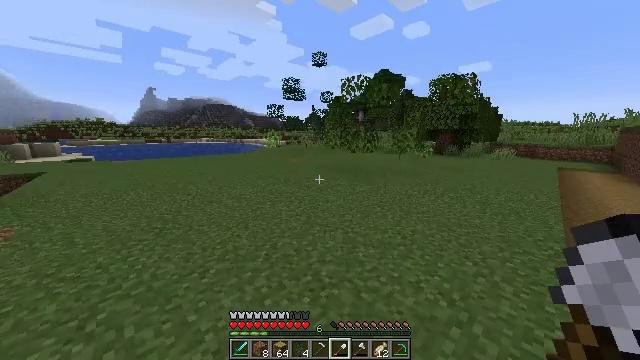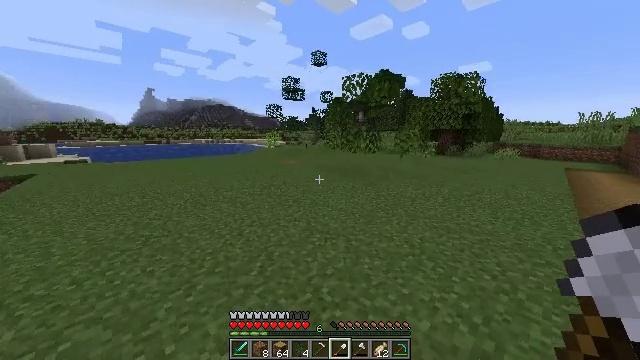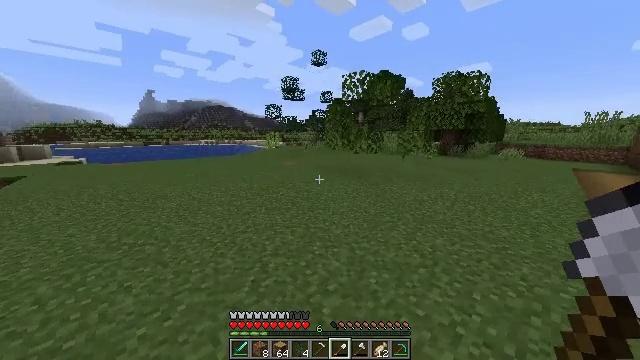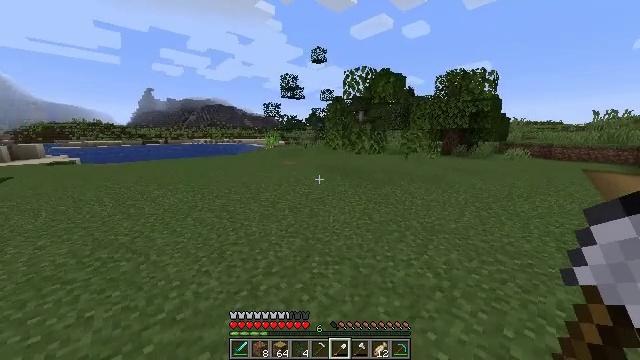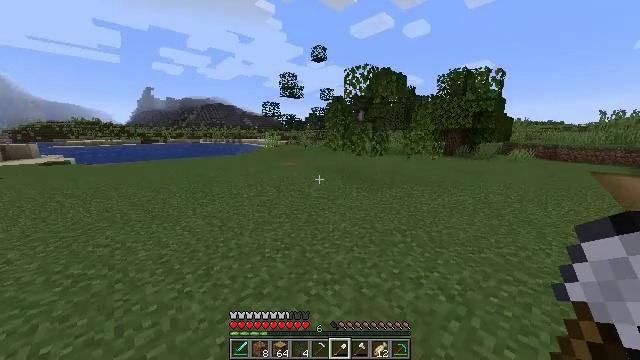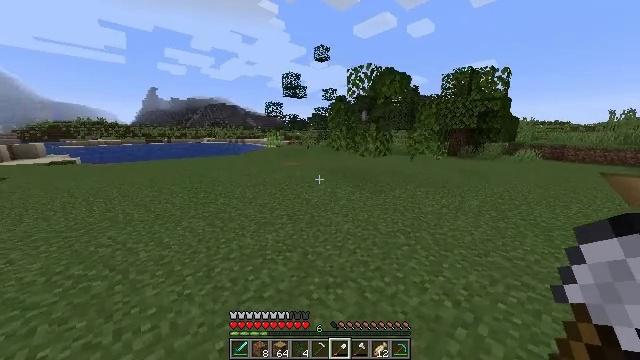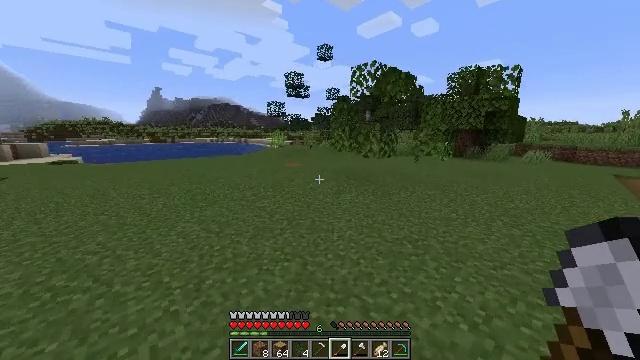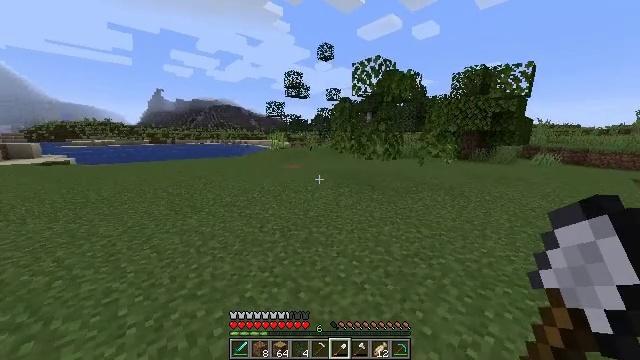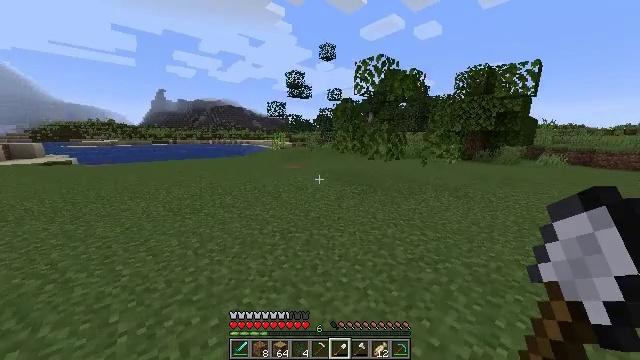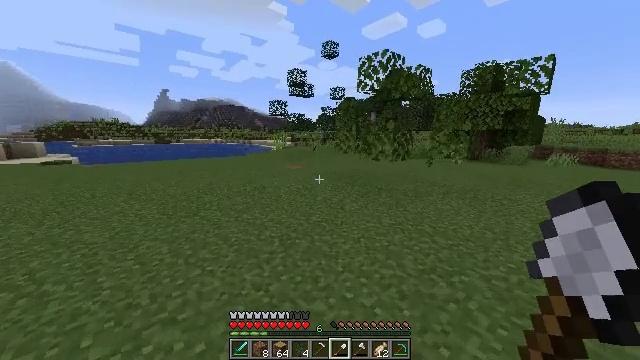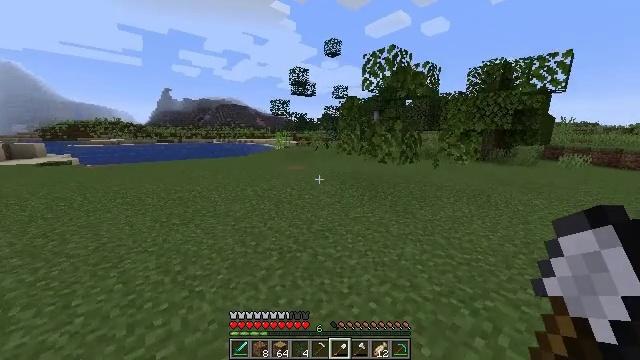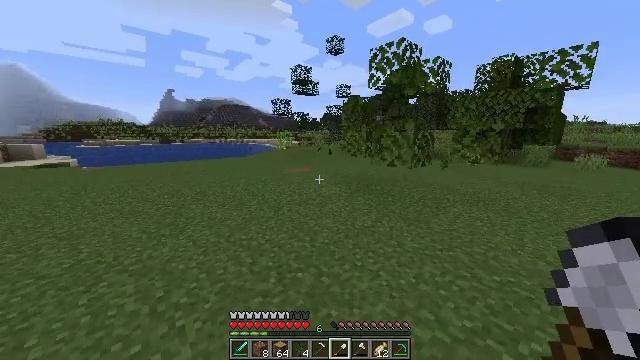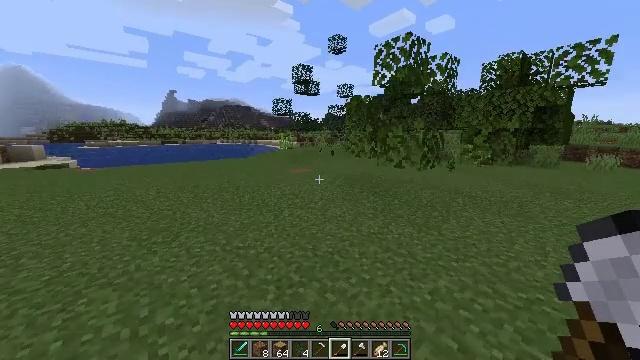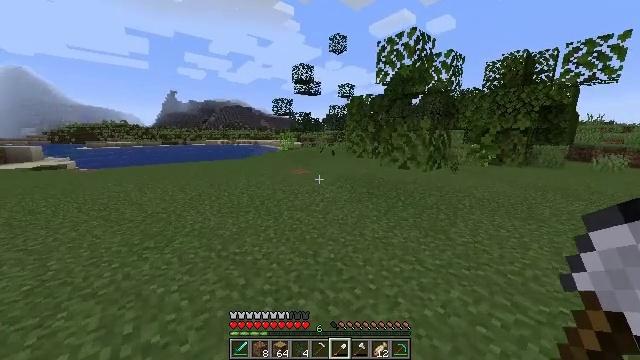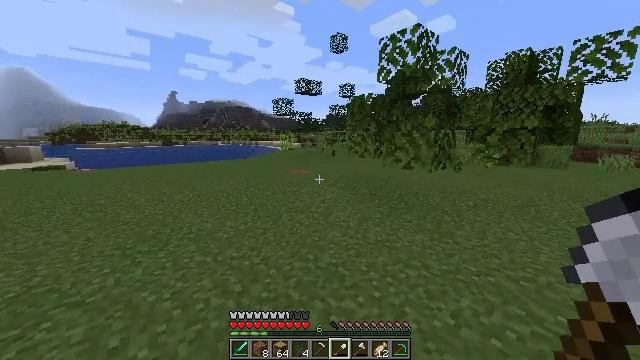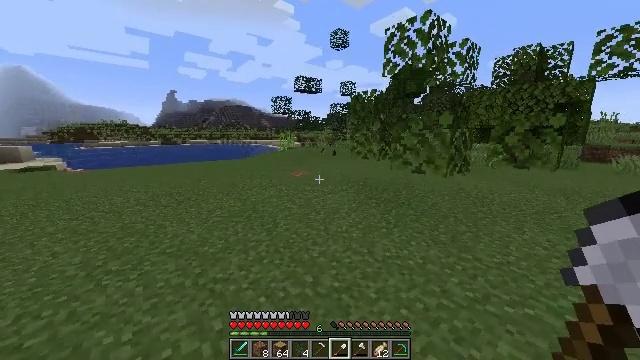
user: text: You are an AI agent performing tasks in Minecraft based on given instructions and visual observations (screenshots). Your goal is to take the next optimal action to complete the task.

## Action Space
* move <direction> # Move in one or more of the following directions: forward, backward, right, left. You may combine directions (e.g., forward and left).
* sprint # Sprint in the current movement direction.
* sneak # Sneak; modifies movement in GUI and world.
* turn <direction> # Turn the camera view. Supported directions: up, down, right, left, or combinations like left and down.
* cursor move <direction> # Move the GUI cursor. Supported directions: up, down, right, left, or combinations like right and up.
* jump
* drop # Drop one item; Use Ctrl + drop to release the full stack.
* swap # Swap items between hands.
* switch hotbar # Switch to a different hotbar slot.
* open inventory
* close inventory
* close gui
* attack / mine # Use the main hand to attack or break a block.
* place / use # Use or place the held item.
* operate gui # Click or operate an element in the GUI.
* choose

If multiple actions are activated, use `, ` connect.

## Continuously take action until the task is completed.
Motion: motion action
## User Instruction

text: Remove the birch sapling from the earth.
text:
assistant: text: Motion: move forward
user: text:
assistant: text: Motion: move forward
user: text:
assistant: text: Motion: move forward
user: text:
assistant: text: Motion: move forward
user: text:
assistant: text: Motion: move forward
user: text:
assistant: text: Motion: move forward
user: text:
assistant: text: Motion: move forward
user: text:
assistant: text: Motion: move forward
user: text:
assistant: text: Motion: move forward
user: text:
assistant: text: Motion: move forward
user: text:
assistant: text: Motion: move forward
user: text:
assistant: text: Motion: move forward
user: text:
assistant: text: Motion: move forward
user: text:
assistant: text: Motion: move forward
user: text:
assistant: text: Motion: move forward
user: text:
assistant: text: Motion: move forward
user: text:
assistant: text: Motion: move forward
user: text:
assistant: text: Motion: move forward
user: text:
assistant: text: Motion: move forward
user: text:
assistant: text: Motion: move forward
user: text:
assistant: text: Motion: move forward and move left
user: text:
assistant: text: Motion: move forward and move left
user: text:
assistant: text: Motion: move forward and move left
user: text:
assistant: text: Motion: move forward and move left
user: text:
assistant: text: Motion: move forward and move left, turn right
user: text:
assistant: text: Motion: move forward and move left, turn right
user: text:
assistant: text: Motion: move forward and move left, turn right
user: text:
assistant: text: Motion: move forward and move left, turn right
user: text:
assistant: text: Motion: move forward and move left, turn right
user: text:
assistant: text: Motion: move forward and move left